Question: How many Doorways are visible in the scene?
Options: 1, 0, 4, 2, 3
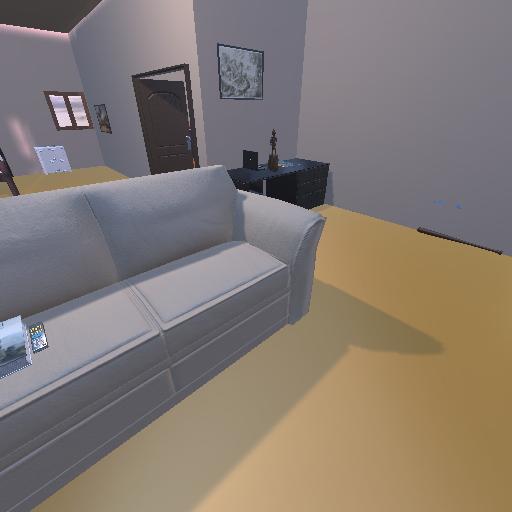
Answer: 1